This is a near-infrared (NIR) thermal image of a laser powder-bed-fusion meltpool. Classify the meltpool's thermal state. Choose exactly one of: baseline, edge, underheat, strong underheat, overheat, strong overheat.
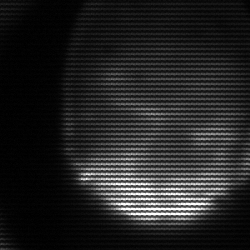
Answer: edge